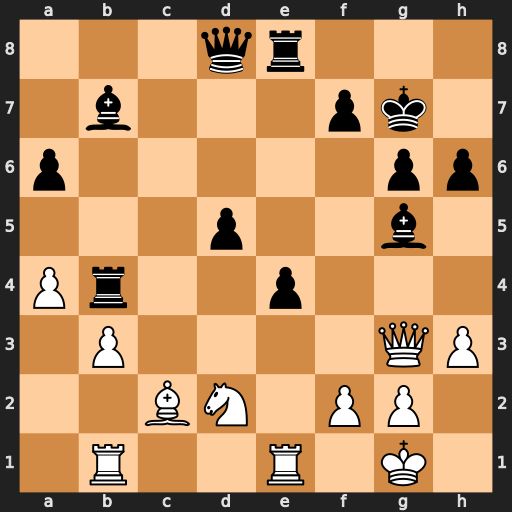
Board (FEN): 3qr3/1b3pk1/p5pp/3p2b1/Pr2p3/1P4QP/2BN1PP1/1R2R1K1
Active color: w
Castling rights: -
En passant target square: -
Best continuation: Qc3+ Qf6 Qxb4